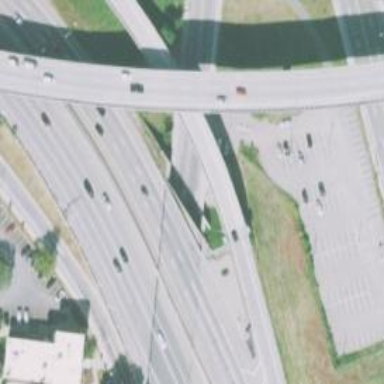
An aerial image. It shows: Asphalt bridge on motorway.